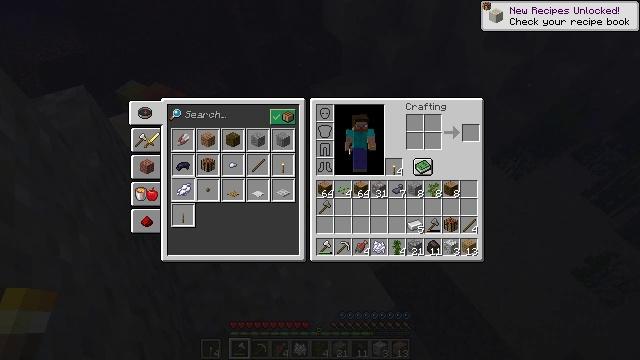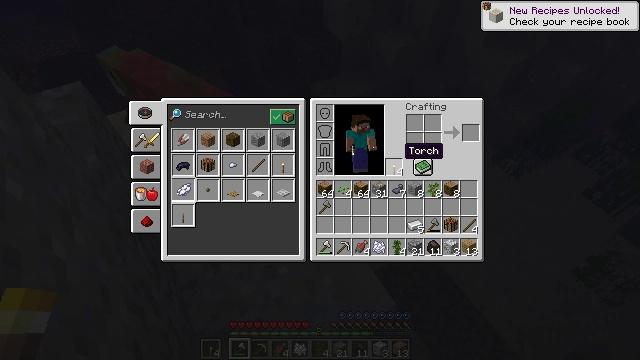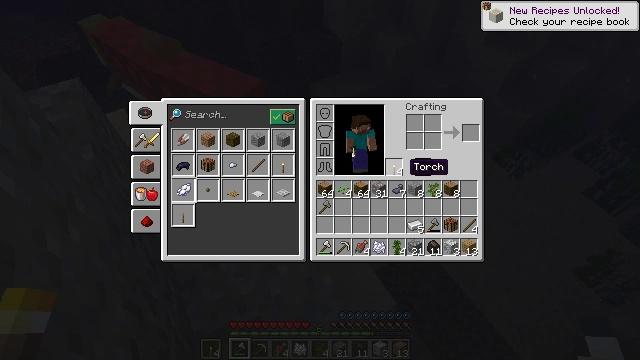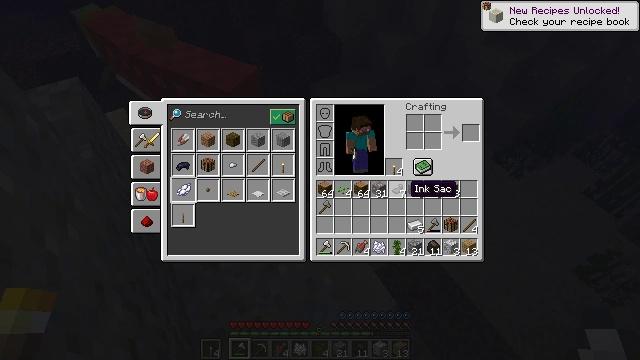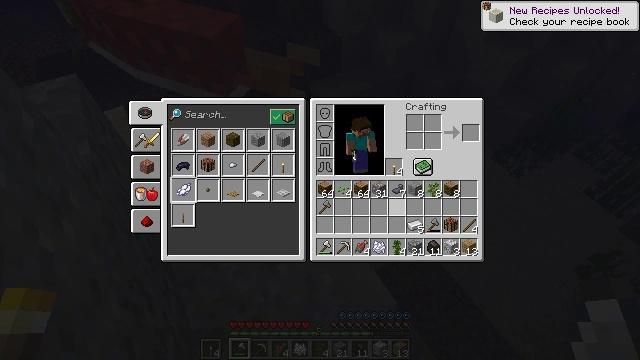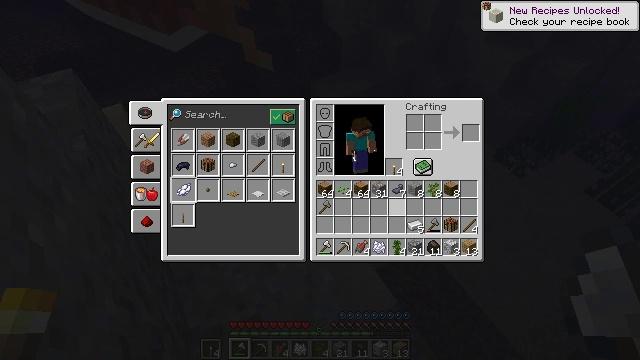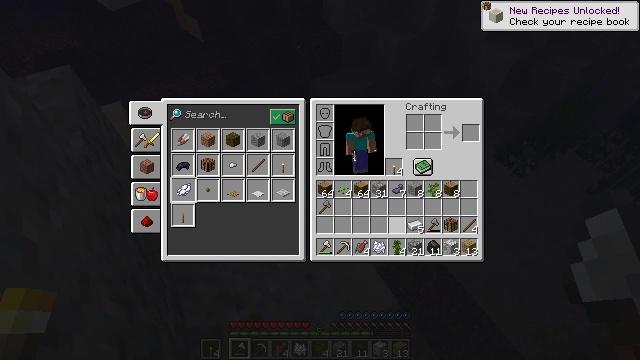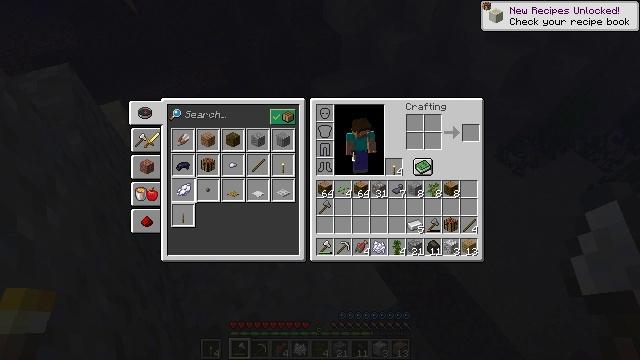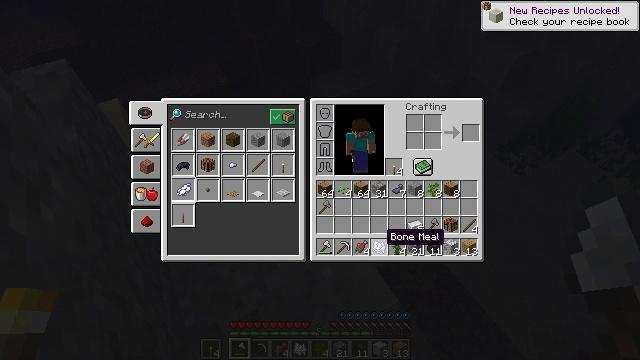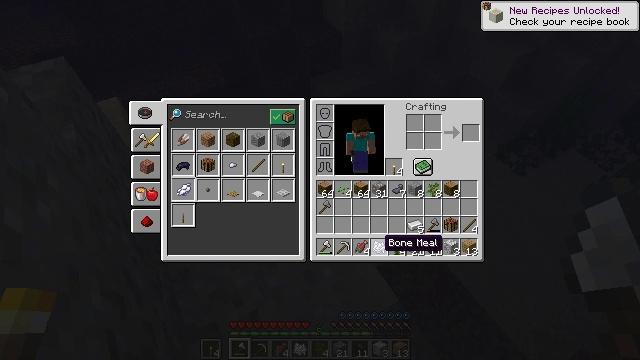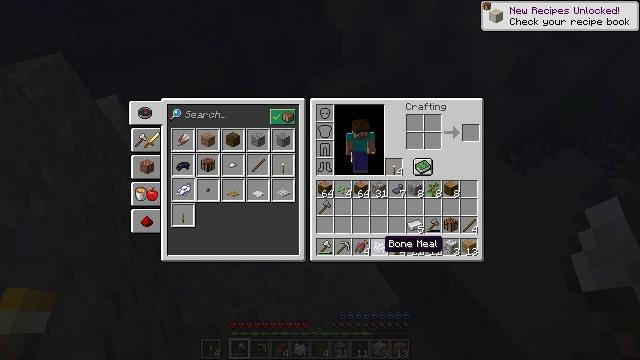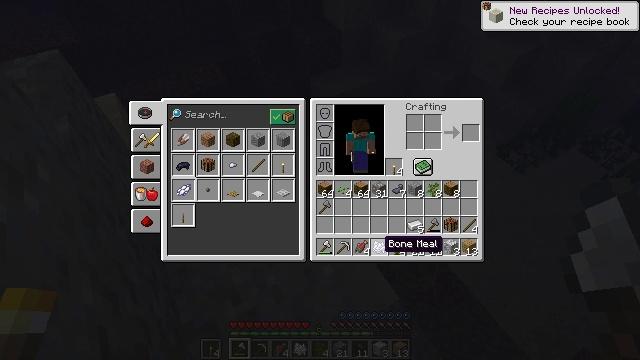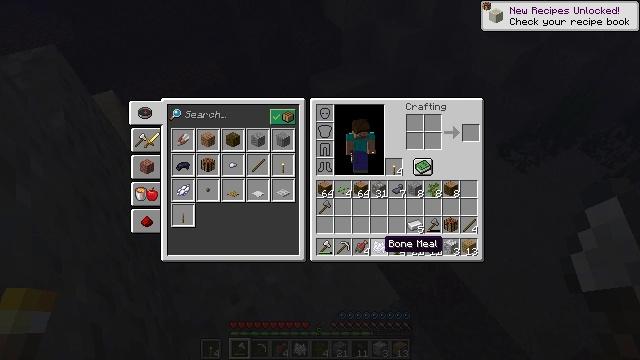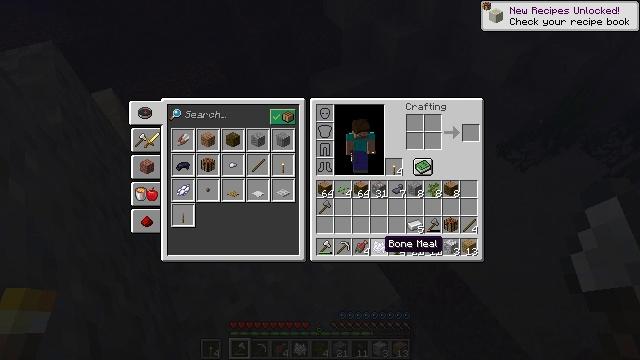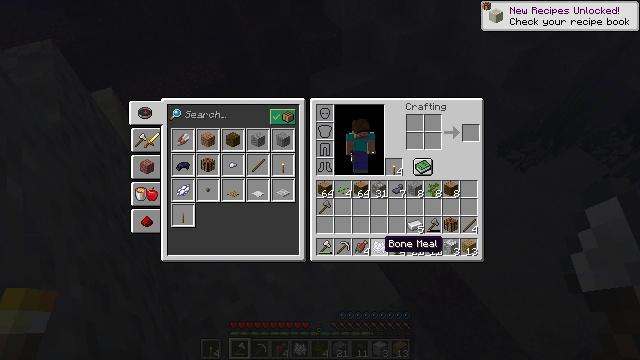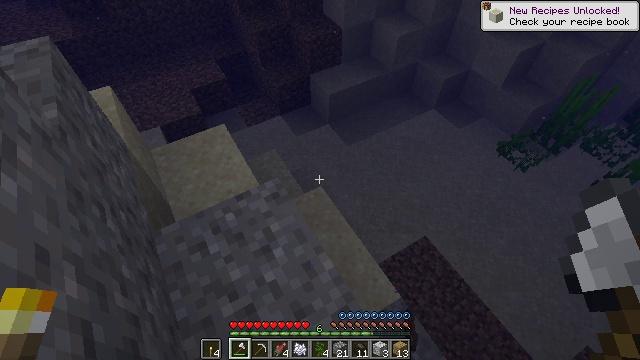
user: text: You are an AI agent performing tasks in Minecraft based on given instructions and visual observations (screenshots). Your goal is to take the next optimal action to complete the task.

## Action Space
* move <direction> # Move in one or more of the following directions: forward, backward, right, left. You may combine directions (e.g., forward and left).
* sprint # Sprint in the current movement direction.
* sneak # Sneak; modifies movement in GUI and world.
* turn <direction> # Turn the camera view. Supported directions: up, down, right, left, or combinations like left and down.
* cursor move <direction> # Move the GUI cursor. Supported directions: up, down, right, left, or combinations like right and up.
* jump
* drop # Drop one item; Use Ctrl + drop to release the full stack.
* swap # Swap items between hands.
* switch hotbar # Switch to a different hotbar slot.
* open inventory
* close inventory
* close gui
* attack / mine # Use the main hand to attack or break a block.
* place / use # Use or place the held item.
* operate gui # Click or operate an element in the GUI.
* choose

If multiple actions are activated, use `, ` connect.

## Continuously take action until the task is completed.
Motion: motion action
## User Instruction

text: Kill aquatic mobs.
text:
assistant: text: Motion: cursor move right and down
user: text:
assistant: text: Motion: cursor move down
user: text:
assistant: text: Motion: cursor move down
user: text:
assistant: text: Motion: cursor move down
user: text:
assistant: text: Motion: no_op
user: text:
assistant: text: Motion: cursor move left and down
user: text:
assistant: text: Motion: cursor move left and down
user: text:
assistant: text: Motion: cursor move down
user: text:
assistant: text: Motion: no_op
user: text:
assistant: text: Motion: no_op
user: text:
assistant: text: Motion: no_op
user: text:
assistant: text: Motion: no_op
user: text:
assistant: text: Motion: no_op
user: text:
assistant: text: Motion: no_op
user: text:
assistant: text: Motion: no_op
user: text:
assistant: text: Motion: no_op
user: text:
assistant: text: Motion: turn left and up
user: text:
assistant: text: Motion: turn left and up
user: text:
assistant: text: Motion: move forward, turn left and up
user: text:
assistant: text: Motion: move forward, turn left and up
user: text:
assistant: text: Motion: move forward, turn left and up
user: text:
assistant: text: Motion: move forward, turn left and up
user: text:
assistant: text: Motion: move forward, turn left and up
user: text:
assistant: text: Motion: move forward, turn left and up
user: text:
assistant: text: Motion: move forward, turn left and up
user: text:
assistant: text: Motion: move forward, turn left and up
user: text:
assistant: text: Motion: move forward, turn left and up
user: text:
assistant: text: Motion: move forward
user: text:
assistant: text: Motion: move forward, turn right and down
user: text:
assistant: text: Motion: move forward, turn right and down